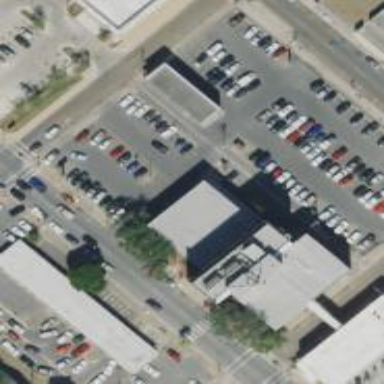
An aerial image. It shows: Government office building.